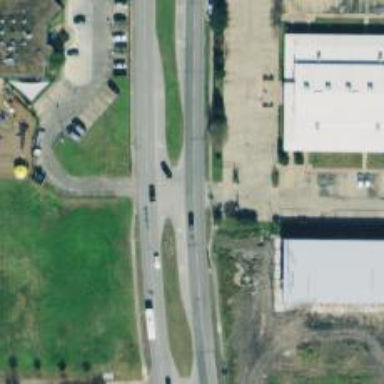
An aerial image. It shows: Secondary link road.